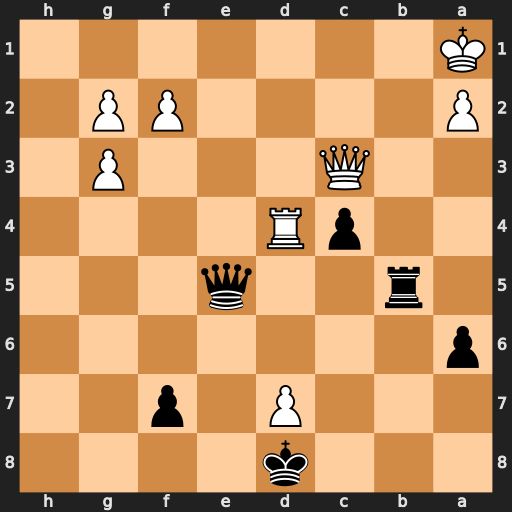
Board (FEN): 3k4/3P1p2/p7/1r2q3/2pR4/2Q3P1/P4PP1/K7
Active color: b
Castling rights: -
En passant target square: -
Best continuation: Rd5 Rxc4 Rd1+ Kb2 Qe2+ Qc2 Rd2